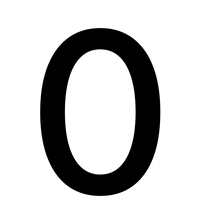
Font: Inter_Medium